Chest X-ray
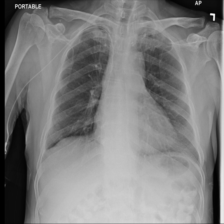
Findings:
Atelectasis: negative
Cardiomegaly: negative
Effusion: negative
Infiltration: negative
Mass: negative
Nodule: negative
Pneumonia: negative
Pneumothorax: negative
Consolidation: negative
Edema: negative
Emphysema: negative
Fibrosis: negative
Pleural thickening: negative
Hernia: negative